Question: I am using Ember 1.5.0 and a typical routing code in Ember.
I use 'Router.reopen({location: 'history'});' to use the location API of the browser.
In my hbs template, I have 2 links to my routes:
'{{#link-to "index"}}Home{{/link-to}}' and '{{#link-to "about"}}About{{/link-to}}'
The URL in the browser's locationbar changes if I click to one of them. (no problems with this). , if I click on a link that has a URL of '#', clicking again to the '{{link-to}}'s doesn't change the URL in the locationbar anymore.
Although it still renders the correct templates, but it's quite confusing since the URL in the locationbar doesn't change.
Here's a jsFiddle, although this doesn't show the issue since the location bar in jsFiddle will never change. <URL>
But I've created a screen cap for this:

Is there anything I missed that's causing the location bar to not change?
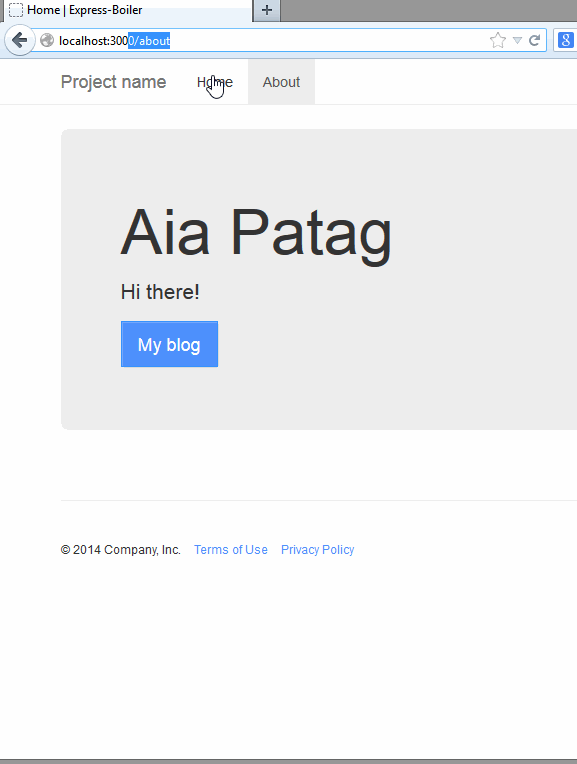
Answer: It's definitely a bug in Ember.
Stepping through the code in 1.4 or 1.5, you'll see that 'Ember.HistoryLocation#setURL' is called when you click on the destroyer link that contains just the '#'. When that happens, notice that the 'this.state === null'. All published version of ember back to 1.0 would not update the URL if the state was null. <URL> was created to fix this by mixonic, though it appears he was fixing it for iframe reasons, it's the same bug.
Because master is written using ES6 modules but the stable branch is not (yet), his code was accidentally lost during a cherry-pick conflict merge into stable <URL>.
<URL> fixed this, adding the missing changes into stable.
So that brings me to:
### This is indeed fixed and waiting on either 1.5.1 or worst case, 1.6 at the latest.
Demos:
<URL>
<URL>
<URL>
You can follow the discussion of this bug here: <URL>